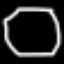
Label: octagon